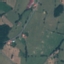
Land use / land cover class: Pasture